Question: I'm creating a horizontal menu and to smooth out the corners on the left and right side of the menu I have a couple of images that I use. The menu itself has a background color.
On the last element I would like to place the 'right-image.png' to appear just after the element itself. It works perfectly if I add the image as a new element, but since this really is just an styling issue I would like to leave the markup as it is and only style it using css.
It is probably easy, but I can't get it to work.
This is how the last element should look:

So basically I'd like to add the image AFTER all elements without using markup. Is this possible?
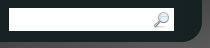
Answer: '''
element:after {
position: absolute;
right: 0;
width: 50px; height: 50px; /* width and height set as dimensions of image */
content: url(../images/bg.jpg);
}
'''